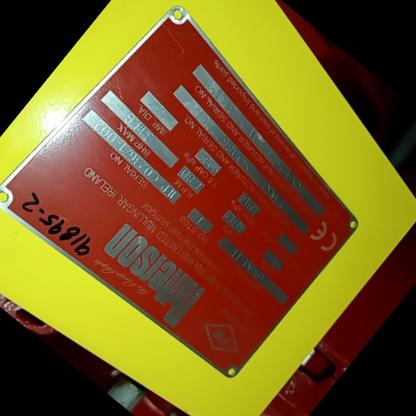
Klasa: tabliczka-znamionowa